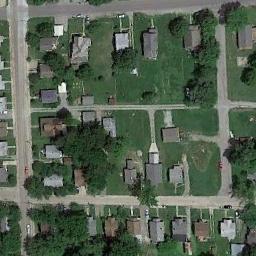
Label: medium_residential